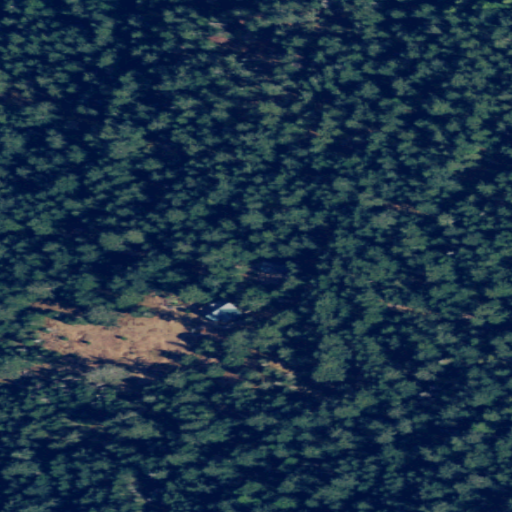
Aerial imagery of mountain in Washington named Cady Mountain containing evergreen forest and open development